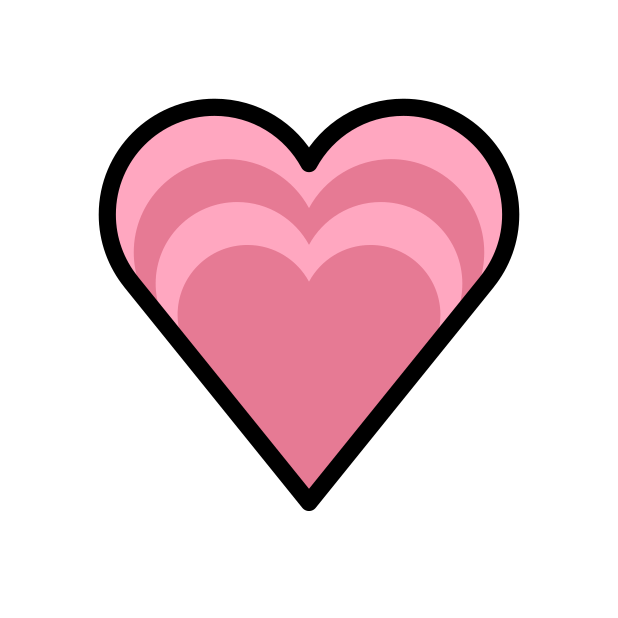
growing heart